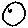
Label: moon